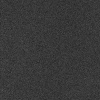
Atmospheric dust classification: dusty